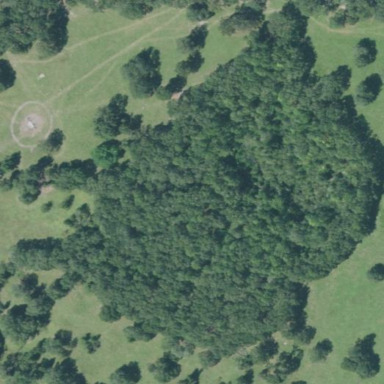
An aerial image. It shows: Mixed woodland area with various types of leaves.